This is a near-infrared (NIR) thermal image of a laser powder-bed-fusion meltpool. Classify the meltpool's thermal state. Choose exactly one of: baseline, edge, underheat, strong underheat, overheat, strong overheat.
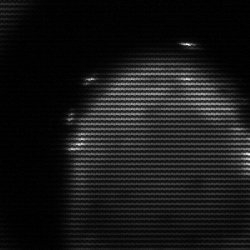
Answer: edge